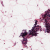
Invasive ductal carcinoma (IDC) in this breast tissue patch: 0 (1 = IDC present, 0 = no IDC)